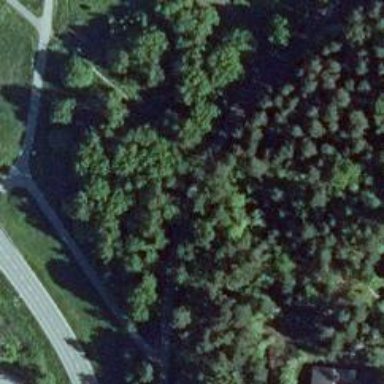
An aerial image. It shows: Cycleway.